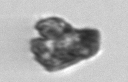
Label: Syracosphaera_pulchra